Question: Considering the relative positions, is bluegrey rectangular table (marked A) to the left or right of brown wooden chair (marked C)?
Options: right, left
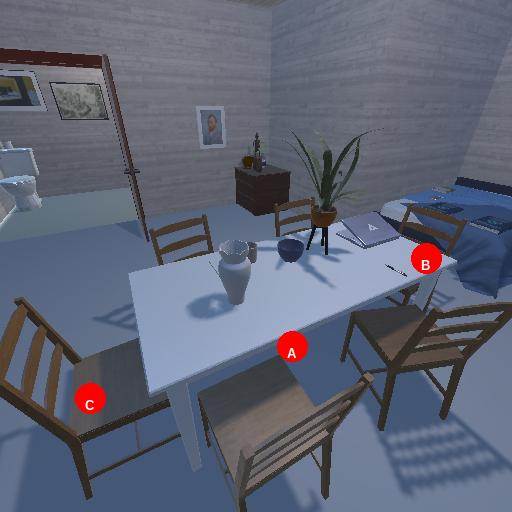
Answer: right